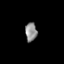
Tissue: lung
Cell type: Epithelial cells
Senescence score: 0.1993
Nuclear area (px): 217
Mean DAPI intensity: 142.396